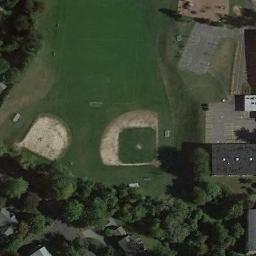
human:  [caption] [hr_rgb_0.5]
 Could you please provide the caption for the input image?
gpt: There is a lot of vegetation near the baseball field .

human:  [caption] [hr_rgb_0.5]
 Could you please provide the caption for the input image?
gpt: There are two baseball diamonds in the grass surrounded by the forests and the houses .

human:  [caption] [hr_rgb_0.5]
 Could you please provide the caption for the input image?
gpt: Two baseball diamonds of different sizes surrounded by some trees and some open areas beside .

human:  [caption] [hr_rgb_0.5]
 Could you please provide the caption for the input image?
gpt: There are two baseball diamonds in the middle of grass covered with trees .

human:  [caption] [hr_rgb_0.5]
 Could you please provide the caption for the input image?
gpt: There is a building next to two baseball diamonds .